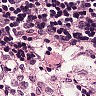
Metastatic tissue present: no